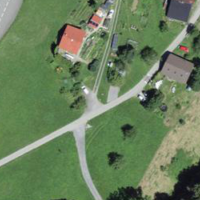
EUNIS habitat code: 44
Species observed at this site:
Primula veris